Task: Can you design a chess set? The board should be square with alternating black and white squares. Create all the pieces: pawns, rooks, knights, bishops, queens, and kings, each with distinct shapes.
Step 2936:
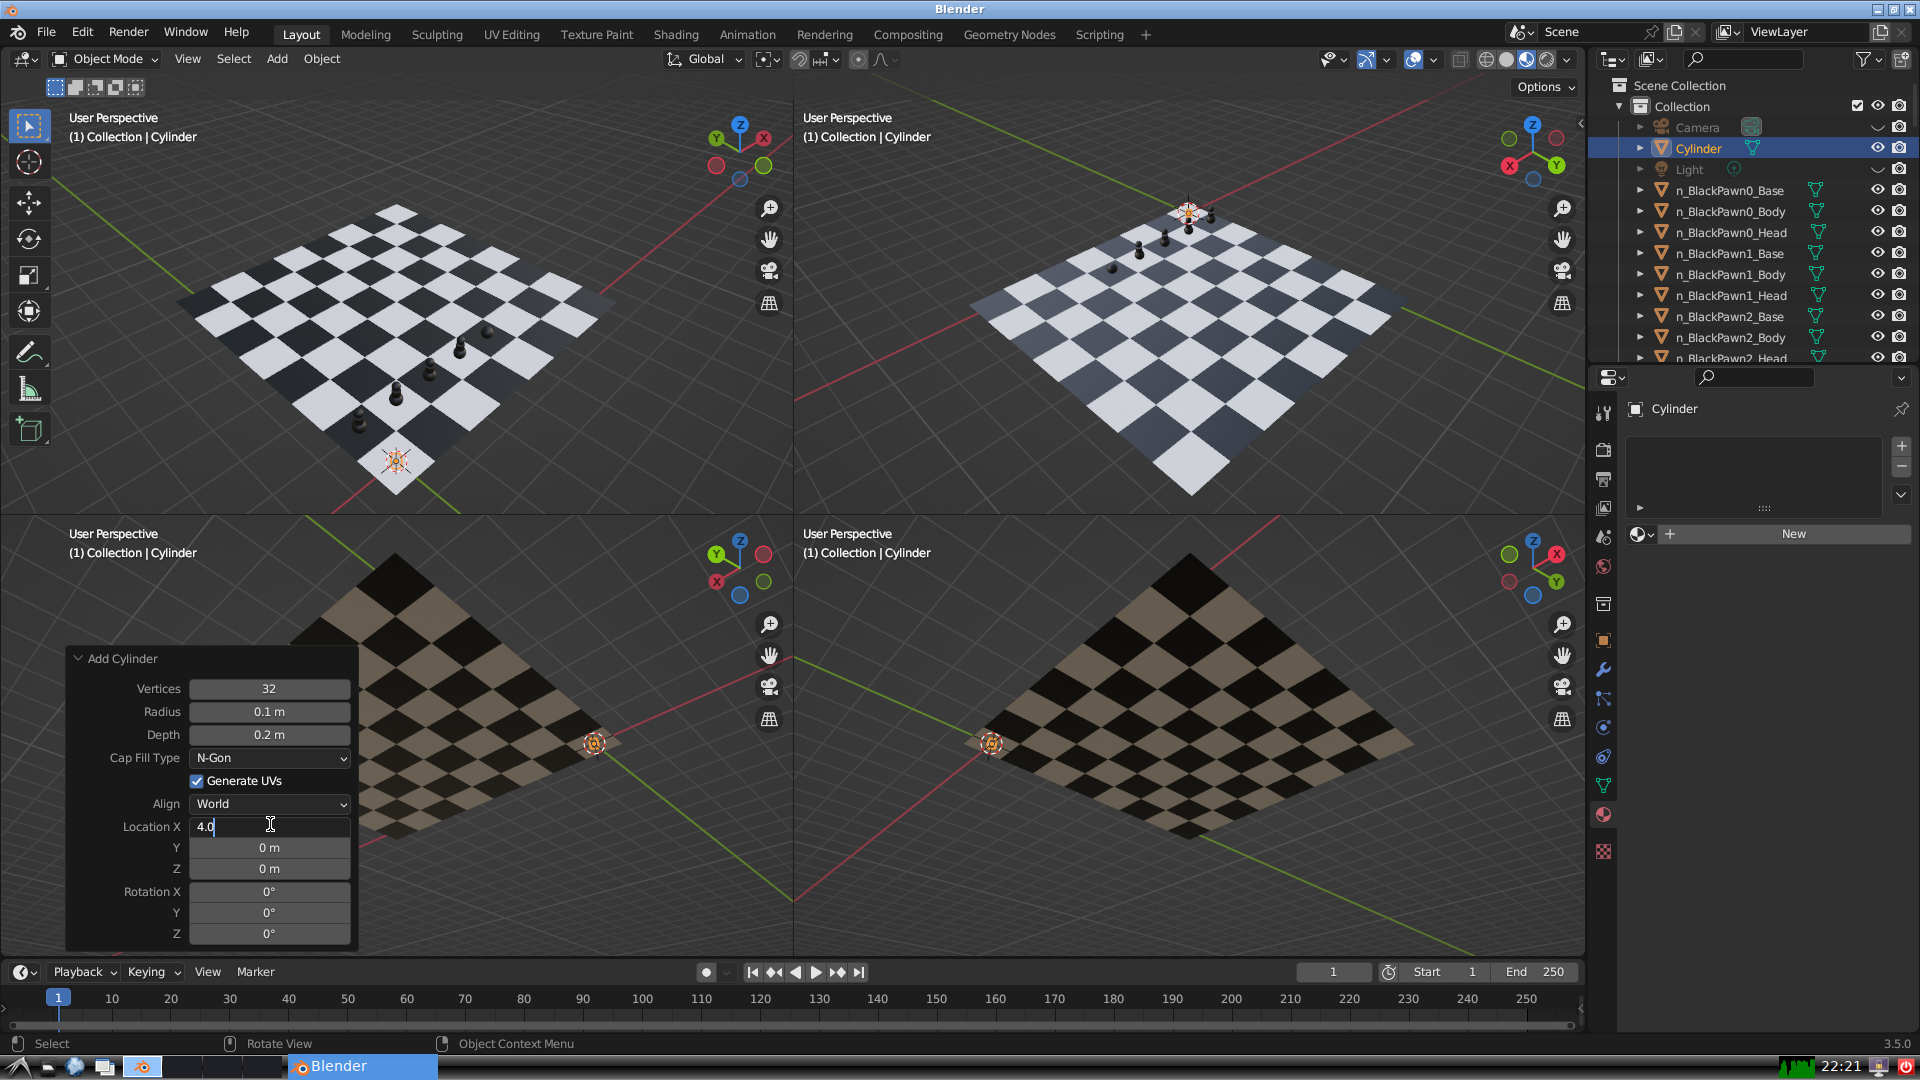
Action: {"key_press": ['Return']}